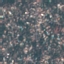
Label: Residential